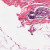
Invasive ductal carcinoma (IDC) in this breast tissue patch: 0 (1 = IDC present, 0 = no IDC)